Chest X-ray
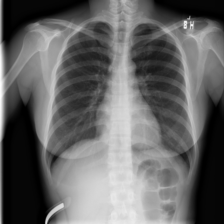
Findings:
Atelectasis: negative
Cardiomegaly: negative
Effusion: negative
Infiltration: negative
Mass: negative
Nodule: negative
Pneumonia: negative
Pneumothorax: negative
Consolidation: negative
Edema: negative
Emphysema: negative
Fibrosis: negative
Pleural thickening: negative
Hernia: negative